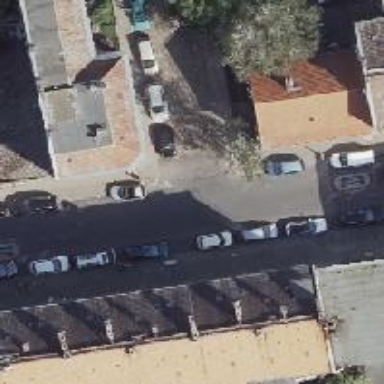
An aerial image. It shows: There is parking obstacle present.